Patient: sex M, age 74
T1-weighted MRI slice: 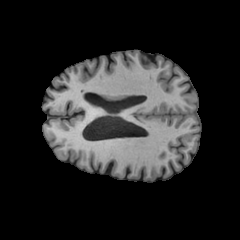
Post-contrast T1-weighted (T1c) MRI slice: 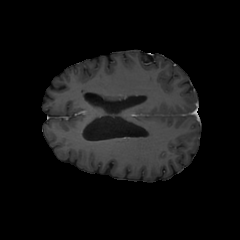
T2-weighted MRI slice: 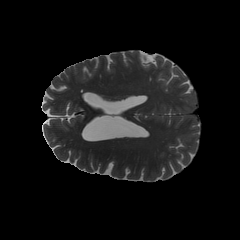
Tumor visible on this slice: no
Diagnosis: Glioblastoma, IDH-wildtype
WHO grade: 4